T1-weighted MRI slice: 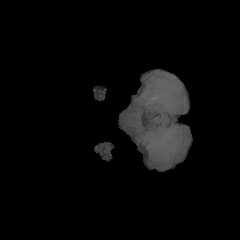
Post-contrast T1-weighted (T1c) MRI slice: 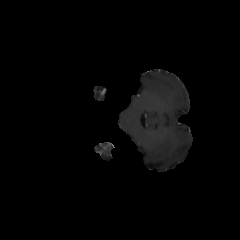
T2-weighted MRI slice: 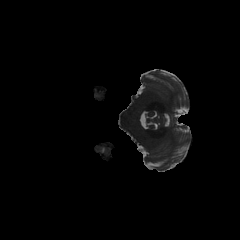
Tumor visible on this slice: no